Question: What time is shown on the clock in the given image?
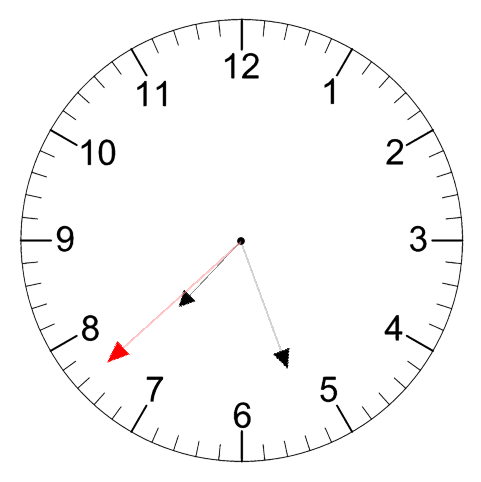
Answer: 07:26:38